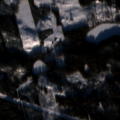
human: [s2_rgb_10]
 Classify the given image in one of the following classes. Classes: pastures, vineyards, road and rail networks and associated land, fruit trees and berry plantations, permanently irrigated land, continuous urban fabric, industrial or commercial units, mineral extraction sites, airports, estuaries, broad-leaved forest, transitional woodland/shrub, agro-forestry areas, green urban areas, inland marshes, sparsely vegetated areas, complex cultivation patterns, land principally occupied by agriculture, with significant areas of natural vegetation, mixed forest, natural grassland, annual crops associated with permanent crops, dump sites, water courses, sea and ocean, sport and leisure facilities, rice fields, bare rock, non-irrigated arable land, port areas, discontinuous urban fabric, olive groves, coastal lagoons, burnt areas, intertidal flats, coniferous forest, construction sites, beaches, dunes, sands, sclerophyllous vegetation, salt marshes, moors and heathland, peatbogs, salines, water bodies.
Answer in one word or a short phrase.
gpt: coniferous forest, mixed forest, transitional woodland/shrub